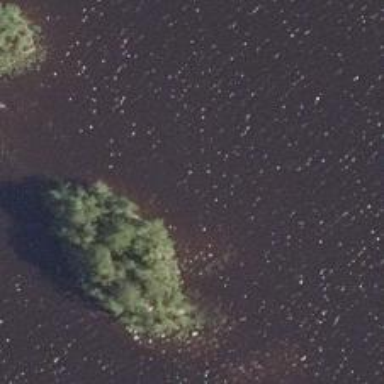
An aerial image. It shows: Islet surrounded by woodland.